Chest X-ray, PA view. Patient: 18 years old, sex F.
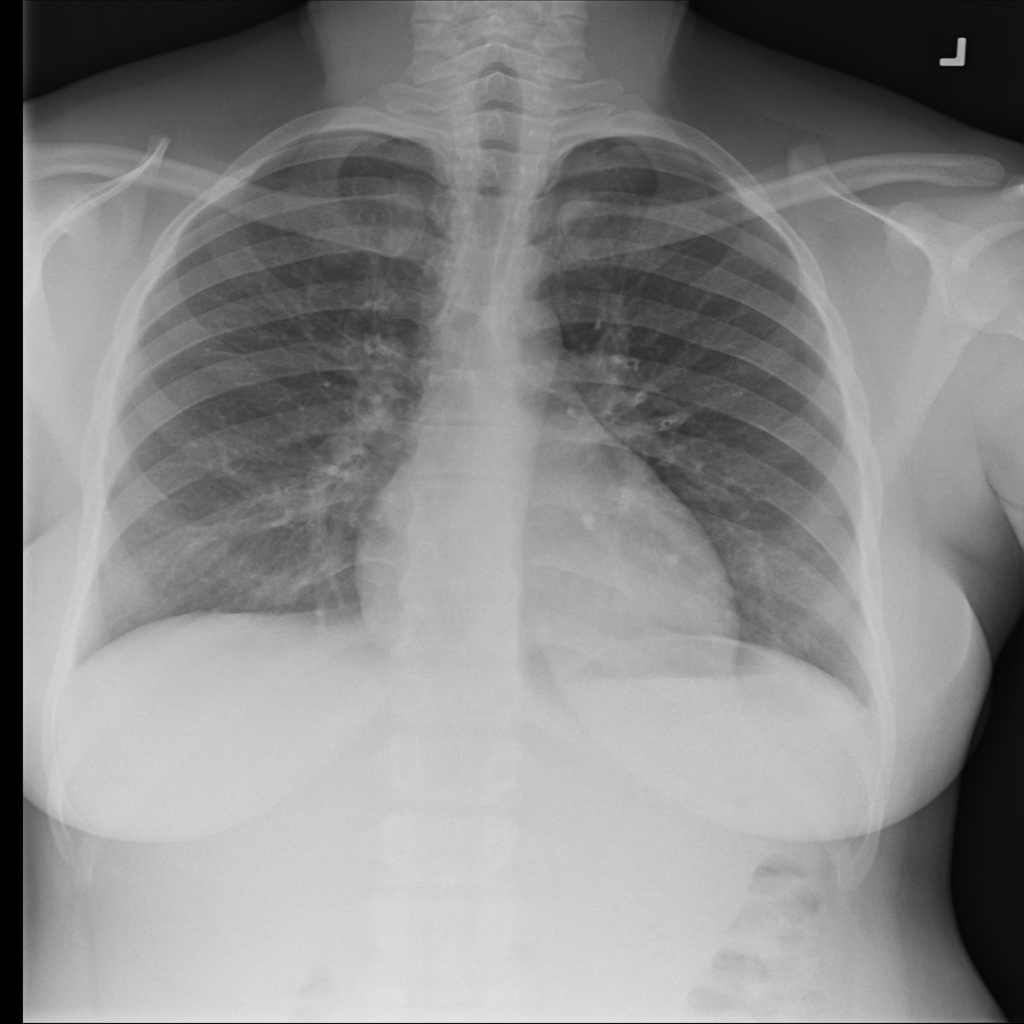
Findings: No Finding